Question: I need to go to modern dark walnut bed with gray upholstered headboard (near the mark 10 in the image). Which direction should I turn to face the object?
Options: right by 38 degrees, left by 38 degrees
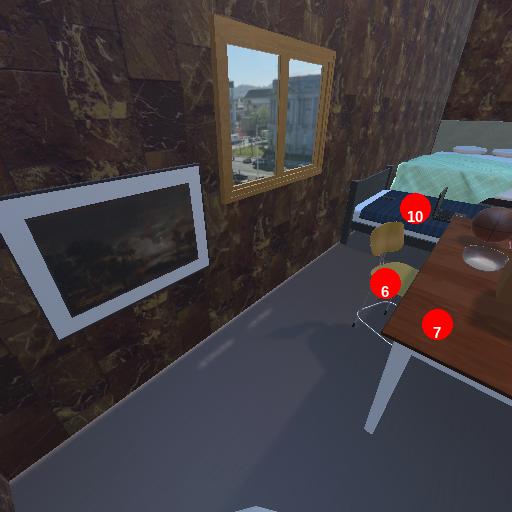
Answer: right by 38 degrees